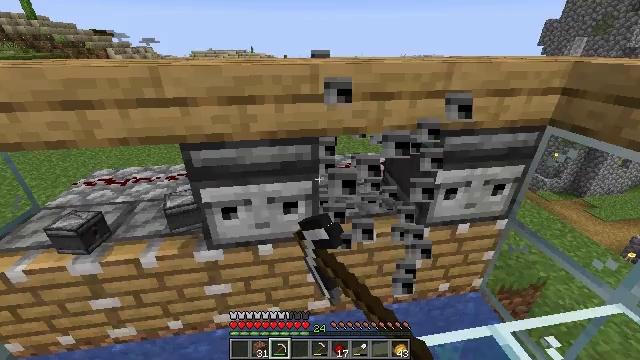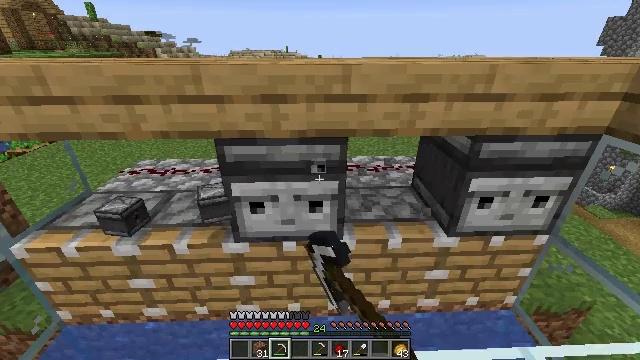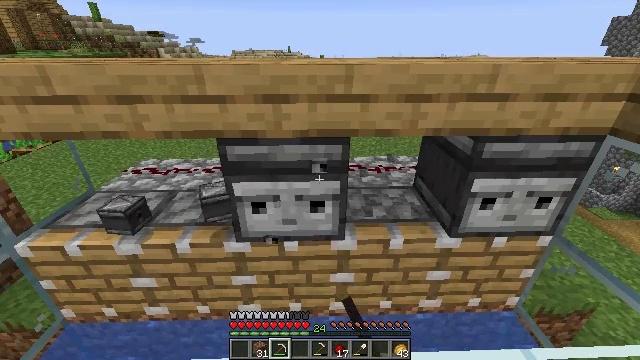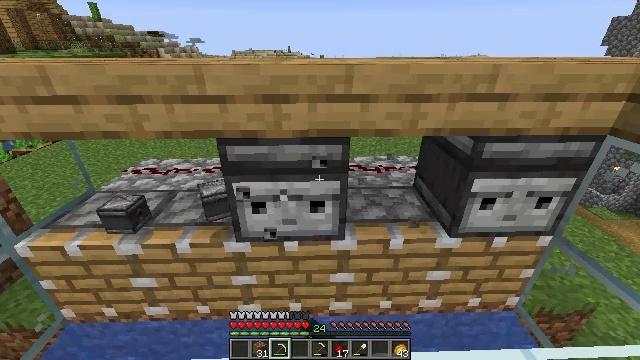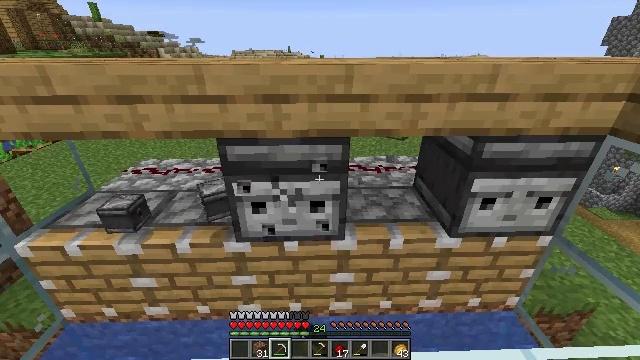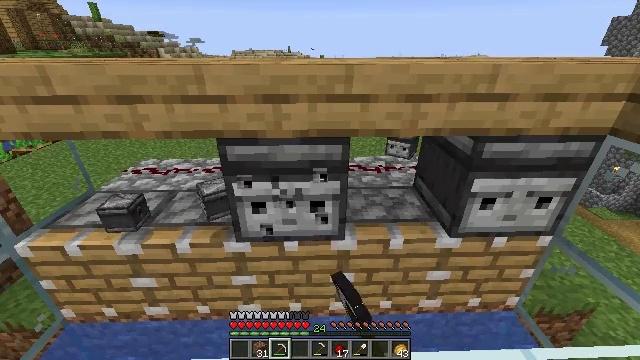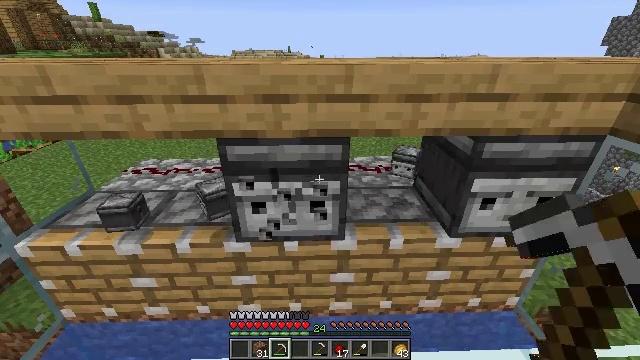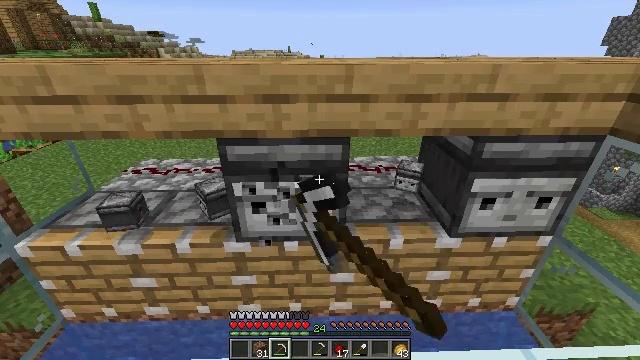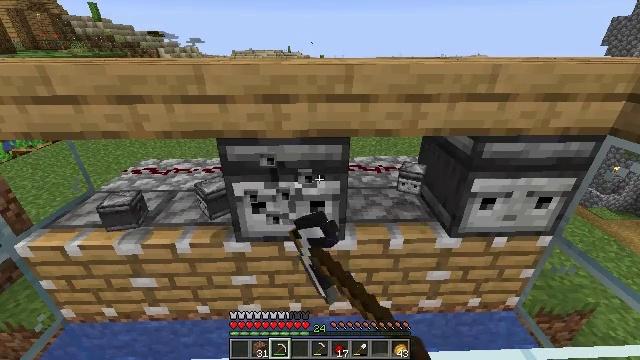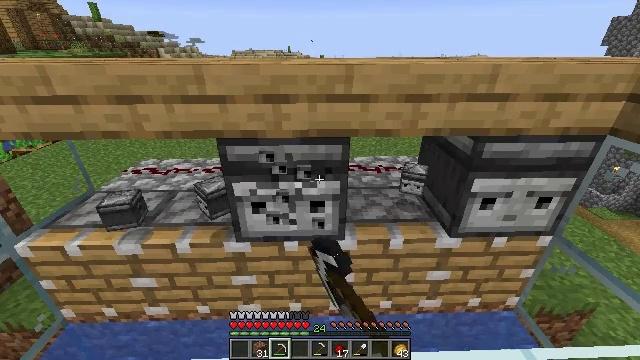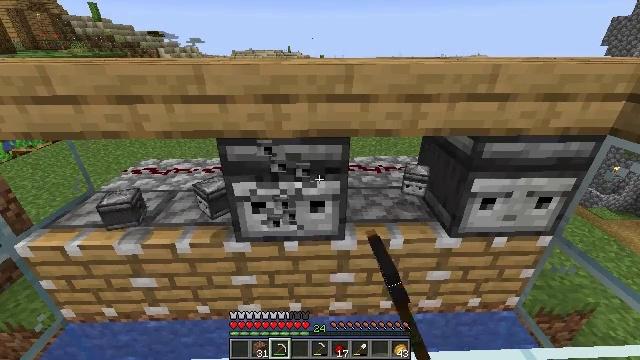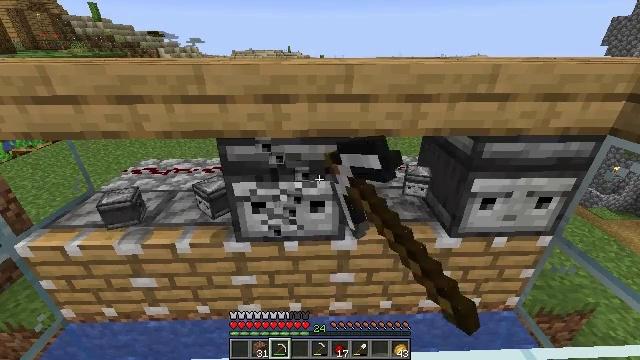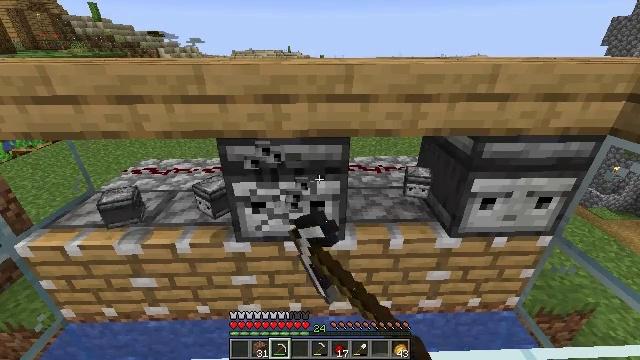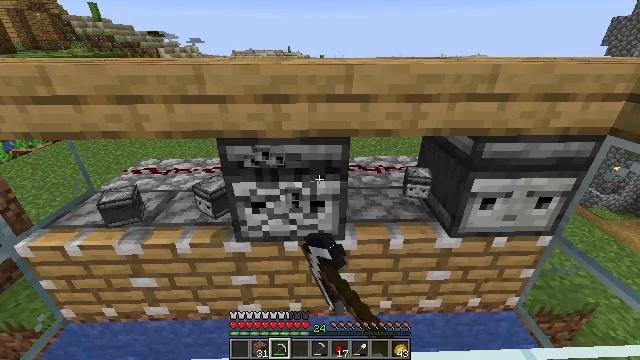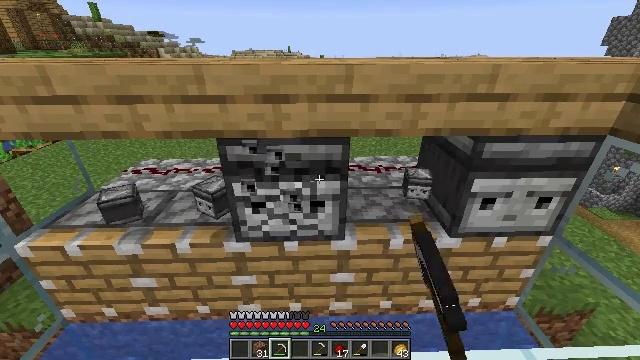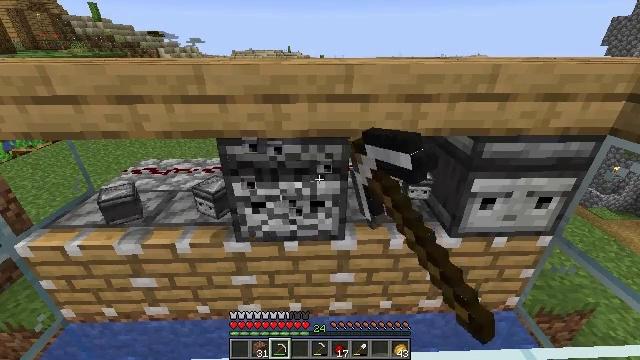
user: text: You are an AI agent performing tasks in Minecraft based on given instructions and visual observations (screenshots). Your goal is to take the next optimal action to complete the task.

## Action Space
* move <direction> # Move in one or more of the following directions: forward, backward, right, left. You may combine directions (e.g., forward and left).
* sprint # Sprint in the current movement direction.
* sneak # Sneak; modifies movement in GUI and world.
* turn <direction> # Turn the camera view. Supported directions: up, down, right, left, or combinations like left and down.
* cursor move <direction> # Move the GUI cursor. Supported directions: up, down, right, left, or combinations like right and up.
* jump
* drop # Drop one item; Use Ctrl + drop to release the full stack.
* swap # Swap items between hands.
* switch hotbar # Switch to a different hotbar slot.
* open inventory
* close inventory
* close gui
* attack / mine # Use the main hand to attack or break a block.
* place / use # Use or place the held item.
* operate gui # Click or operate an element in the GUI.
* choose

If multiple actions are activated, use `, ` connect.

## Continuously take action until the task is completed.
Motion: motion action
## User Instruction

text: Attack the observer device.
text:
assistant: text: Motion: turn left, attack / mine
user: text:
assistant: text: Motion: attack / mine
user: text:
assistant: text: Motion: attack / mine
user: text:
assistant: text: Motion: attack / mine
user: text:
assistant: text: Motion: attack / mine
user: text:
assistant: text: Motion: attack / mine
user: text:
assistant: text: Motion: attack / mine
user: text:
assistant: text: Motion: attack / mine
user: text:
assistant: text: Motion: attack / mine
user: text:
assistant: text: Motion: attack / mine
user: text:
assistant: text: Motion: attack / mine
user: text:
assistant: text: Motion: attack / mine
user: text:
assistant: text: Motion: attack / mine
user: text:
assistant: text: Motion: attack / mine
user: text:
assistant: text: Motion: attack / mine
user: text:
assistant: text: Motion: attack / mine
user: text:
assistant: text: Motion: attack / mine
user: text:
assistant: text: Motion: attack / mine
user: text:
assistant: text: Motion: attack / mine
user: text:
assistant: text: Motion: attack / mine
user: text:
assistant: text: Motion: attack / mine
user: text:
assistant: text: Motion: turn right, attack / mine
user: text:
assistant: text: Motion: move forward and move right, turn right, attack / mine
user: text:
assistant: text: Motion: move forward and move right, turn right, attack / mine
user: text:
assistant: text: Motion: move forward and move right, attack / mine
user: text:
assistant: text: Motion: move forward and move right, attack / mine
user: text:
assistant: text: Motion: attack / mine
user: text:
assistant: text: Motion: attack / mine
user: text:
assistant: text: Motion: attack / mine
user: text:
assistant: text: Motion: turn left, attack / mine